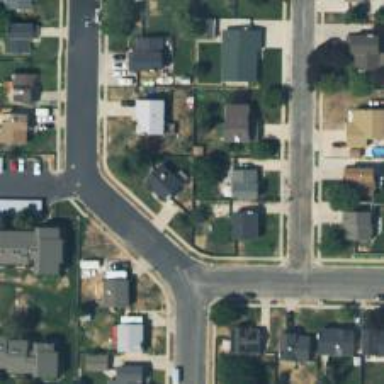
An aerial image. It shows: Neighborhood.